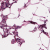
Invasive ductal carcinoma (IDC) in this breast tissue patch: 0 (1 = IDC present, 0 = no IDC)